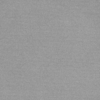
Label: dusty